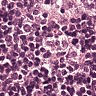
Metastatic tissue present: no